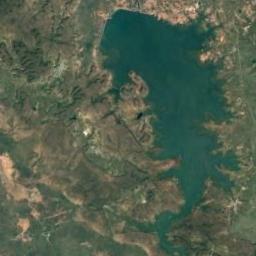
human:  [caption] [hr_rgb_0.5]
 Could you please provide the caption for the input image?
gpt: The lake with a winding bank lies in a mountainous area and the water is deep green .

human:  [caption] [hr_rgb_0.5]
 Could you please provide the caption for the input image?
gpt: There is an irregularly shaped pale blue lake on the ground with green vegetation .

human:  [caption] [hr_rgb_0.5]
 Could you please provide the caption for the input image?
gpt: The lake in the picture is very messy .

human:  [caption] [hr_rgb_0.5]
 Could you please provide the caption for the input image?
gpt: There are many trees around the lake .

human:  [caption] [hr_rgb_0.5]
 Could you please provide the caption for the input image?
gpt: There are green forests and brown bare land around the lake .